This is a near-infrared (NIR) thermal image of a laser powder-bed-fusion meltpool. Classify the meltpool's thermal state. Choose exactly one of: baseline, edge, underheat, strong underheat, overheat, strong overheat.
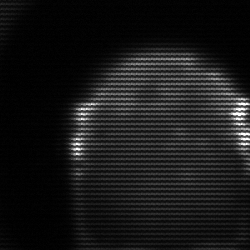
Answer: edge